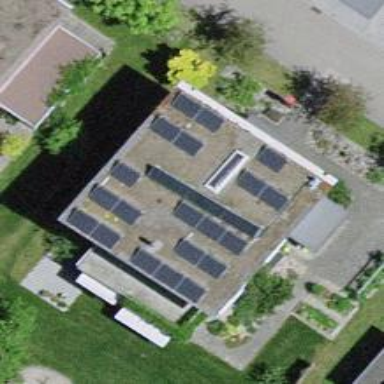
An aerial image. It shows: Solar power generator using photovoltaic method with solar photovoltaic panel types.